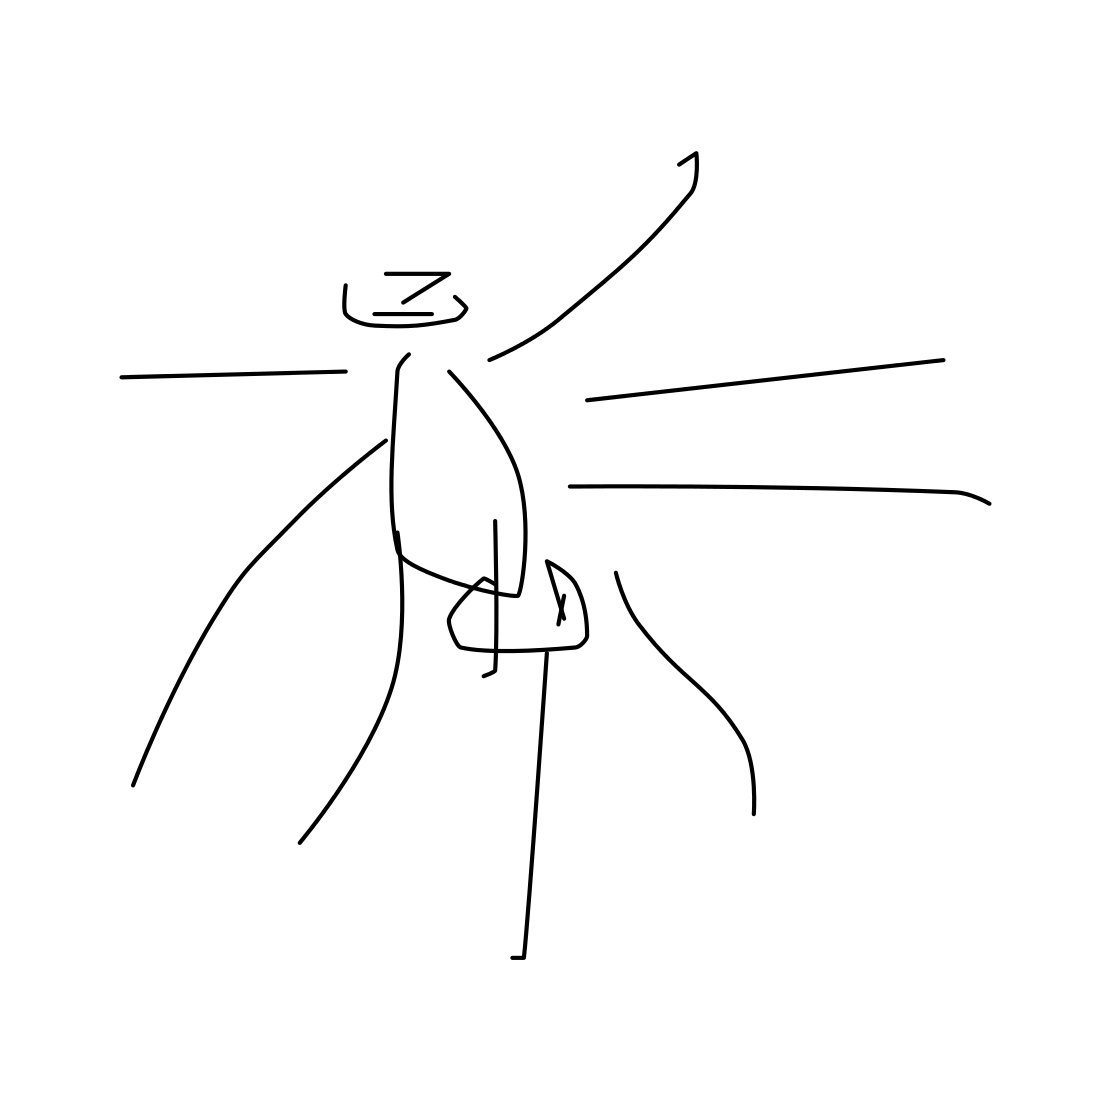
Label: spider